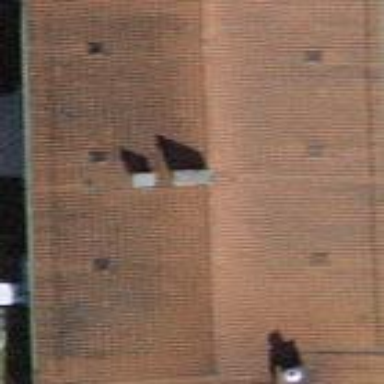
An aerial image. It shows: Building with tiled roof.